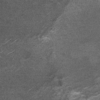
Label: not_dusty